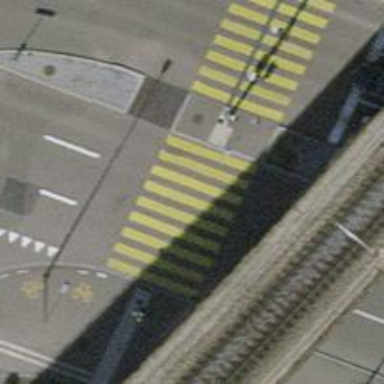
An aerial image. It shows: Crossing with traffic signals. It is zebra crossing.